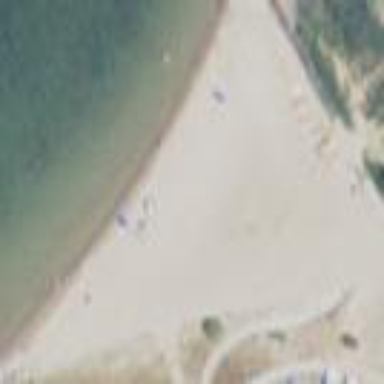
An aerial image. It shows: Beautiful beach with natural surroundings.